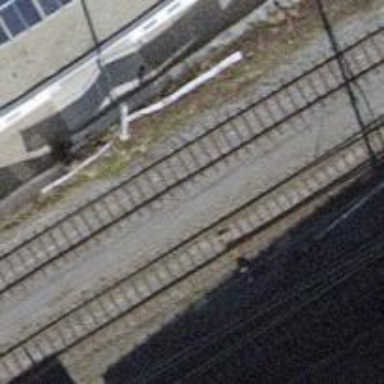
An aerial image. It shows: Railway spur track with electrified contact lines.